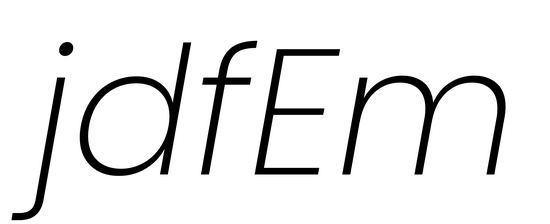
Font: Poppins-ExtraLightItalic